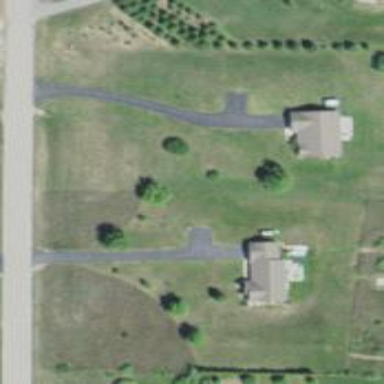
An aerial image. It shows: Service road designated as golf cart path.